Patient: sex M, age 40
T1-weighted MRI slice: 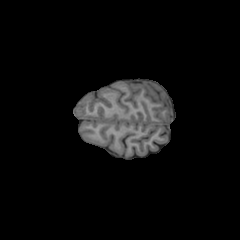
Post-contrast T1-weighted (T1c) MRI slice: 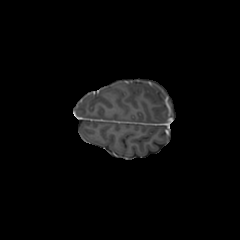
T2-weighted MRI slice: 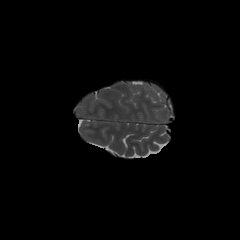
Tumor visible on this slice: no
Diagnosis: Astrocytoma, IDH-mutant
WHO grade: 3